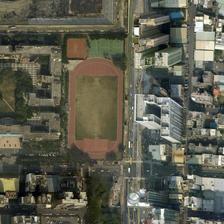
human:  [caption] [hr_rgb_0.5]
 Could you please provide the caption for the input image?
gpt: here is a beautiful scenery, not only including a standard football field, but also high-rise buildings nearby .

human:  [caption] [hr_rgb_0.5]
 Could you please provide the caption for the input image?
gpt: a playground and two basketball fields are next to a road with many tall buildings on the other side of the road .

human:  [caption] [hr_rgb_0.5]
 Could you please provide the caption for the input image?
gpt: many buildings are in two sides of two crossed road with one playground in a corner .

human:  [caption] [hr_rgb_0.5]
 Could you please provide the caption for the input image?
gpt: many buildings and some green trees are around a playground next to a crossroads .

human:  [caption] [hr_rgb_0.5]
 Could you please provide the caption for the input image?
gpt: many buildings are in two sides of two crossed road with one playground in a corner .